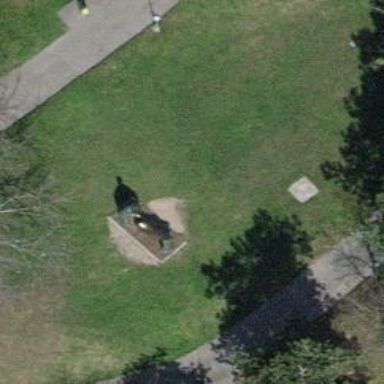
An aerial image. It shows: Statue is seen in the image.